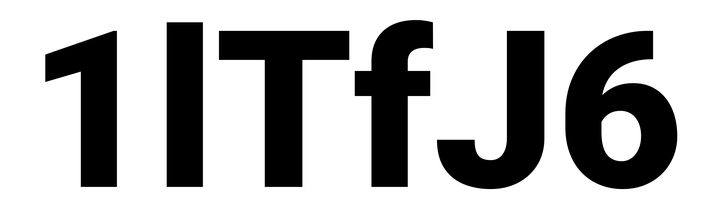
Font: Roboto_Black